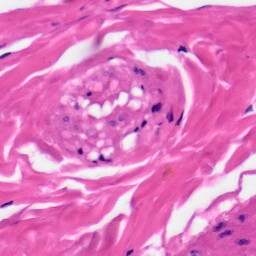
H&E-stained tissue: Skin